Interaction volume radius: 5 \u00c5
Interaction volume height: 20 \u00c5
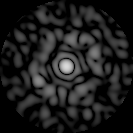
Disorder parameter: 0.8394